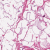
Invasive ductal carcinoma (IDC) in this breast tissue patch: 0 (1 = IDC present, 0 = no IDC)